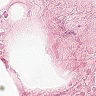
Metastatic tissue present: no